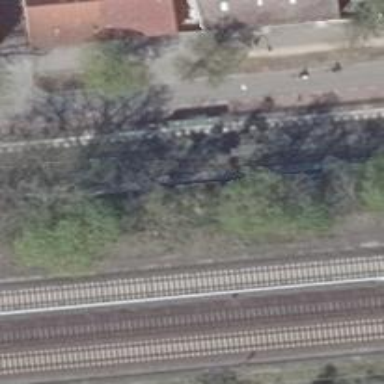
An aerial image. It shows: Tram stop.